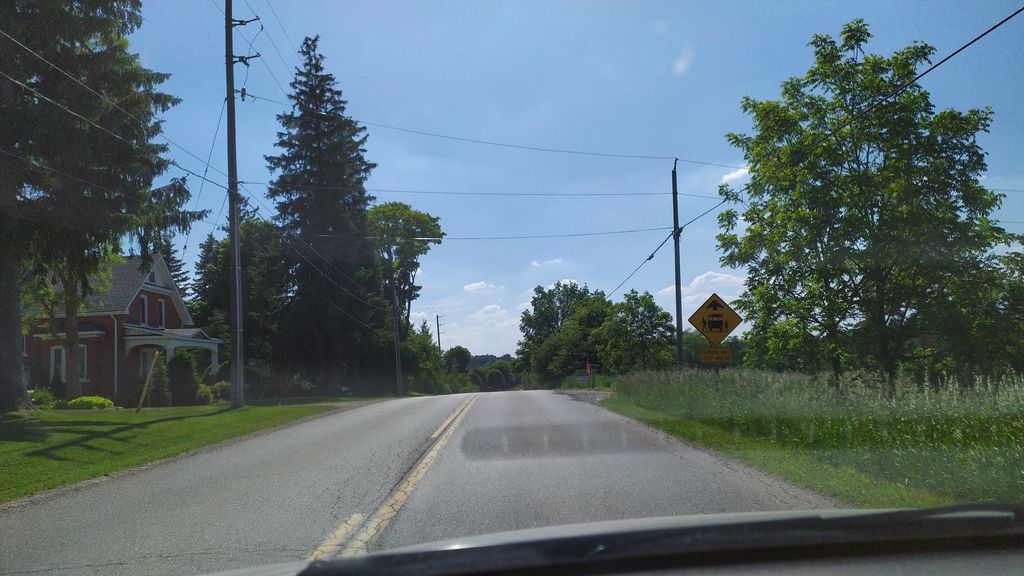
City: kitchener-waterloo